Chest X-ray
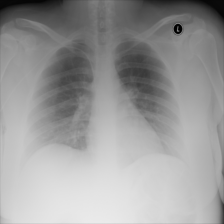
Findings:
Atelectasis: negative
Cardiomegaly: negative
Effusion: negative
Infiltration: negative
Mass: negative
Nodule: negative
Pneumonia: negative
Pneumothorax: negative
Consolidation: negative
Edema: negative
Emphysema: negative
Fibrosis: negative
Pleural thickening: negative
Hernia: negative